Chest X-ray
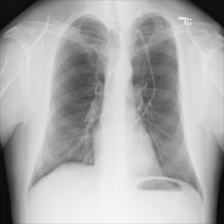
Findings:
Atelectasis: negative
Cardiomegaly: negative
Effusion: negative
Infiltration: negative
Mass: negative
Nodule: negative
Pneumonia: negative
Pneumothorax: negative
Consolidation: negative
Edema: negative
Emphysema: negative
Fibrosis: positive
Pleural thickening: negative
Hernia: negative